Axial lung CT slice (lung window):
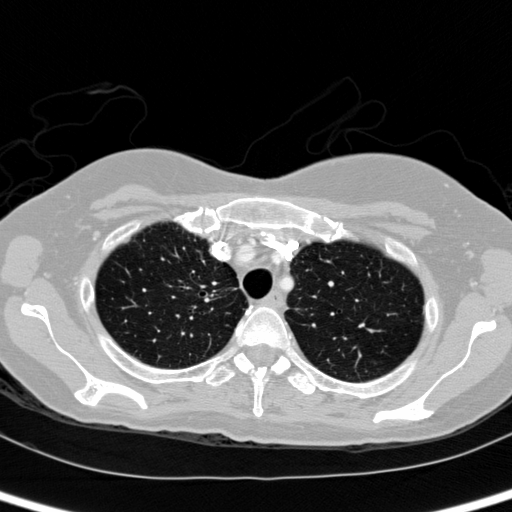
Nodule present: no